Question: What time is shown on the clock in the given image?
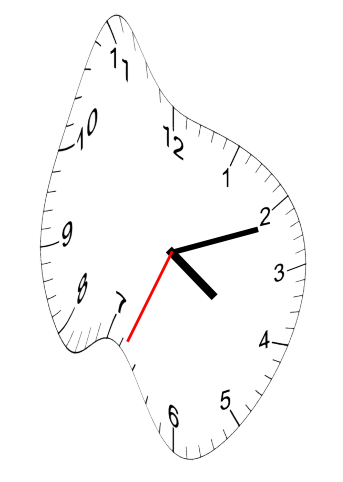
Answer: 04:11:34